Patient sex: M
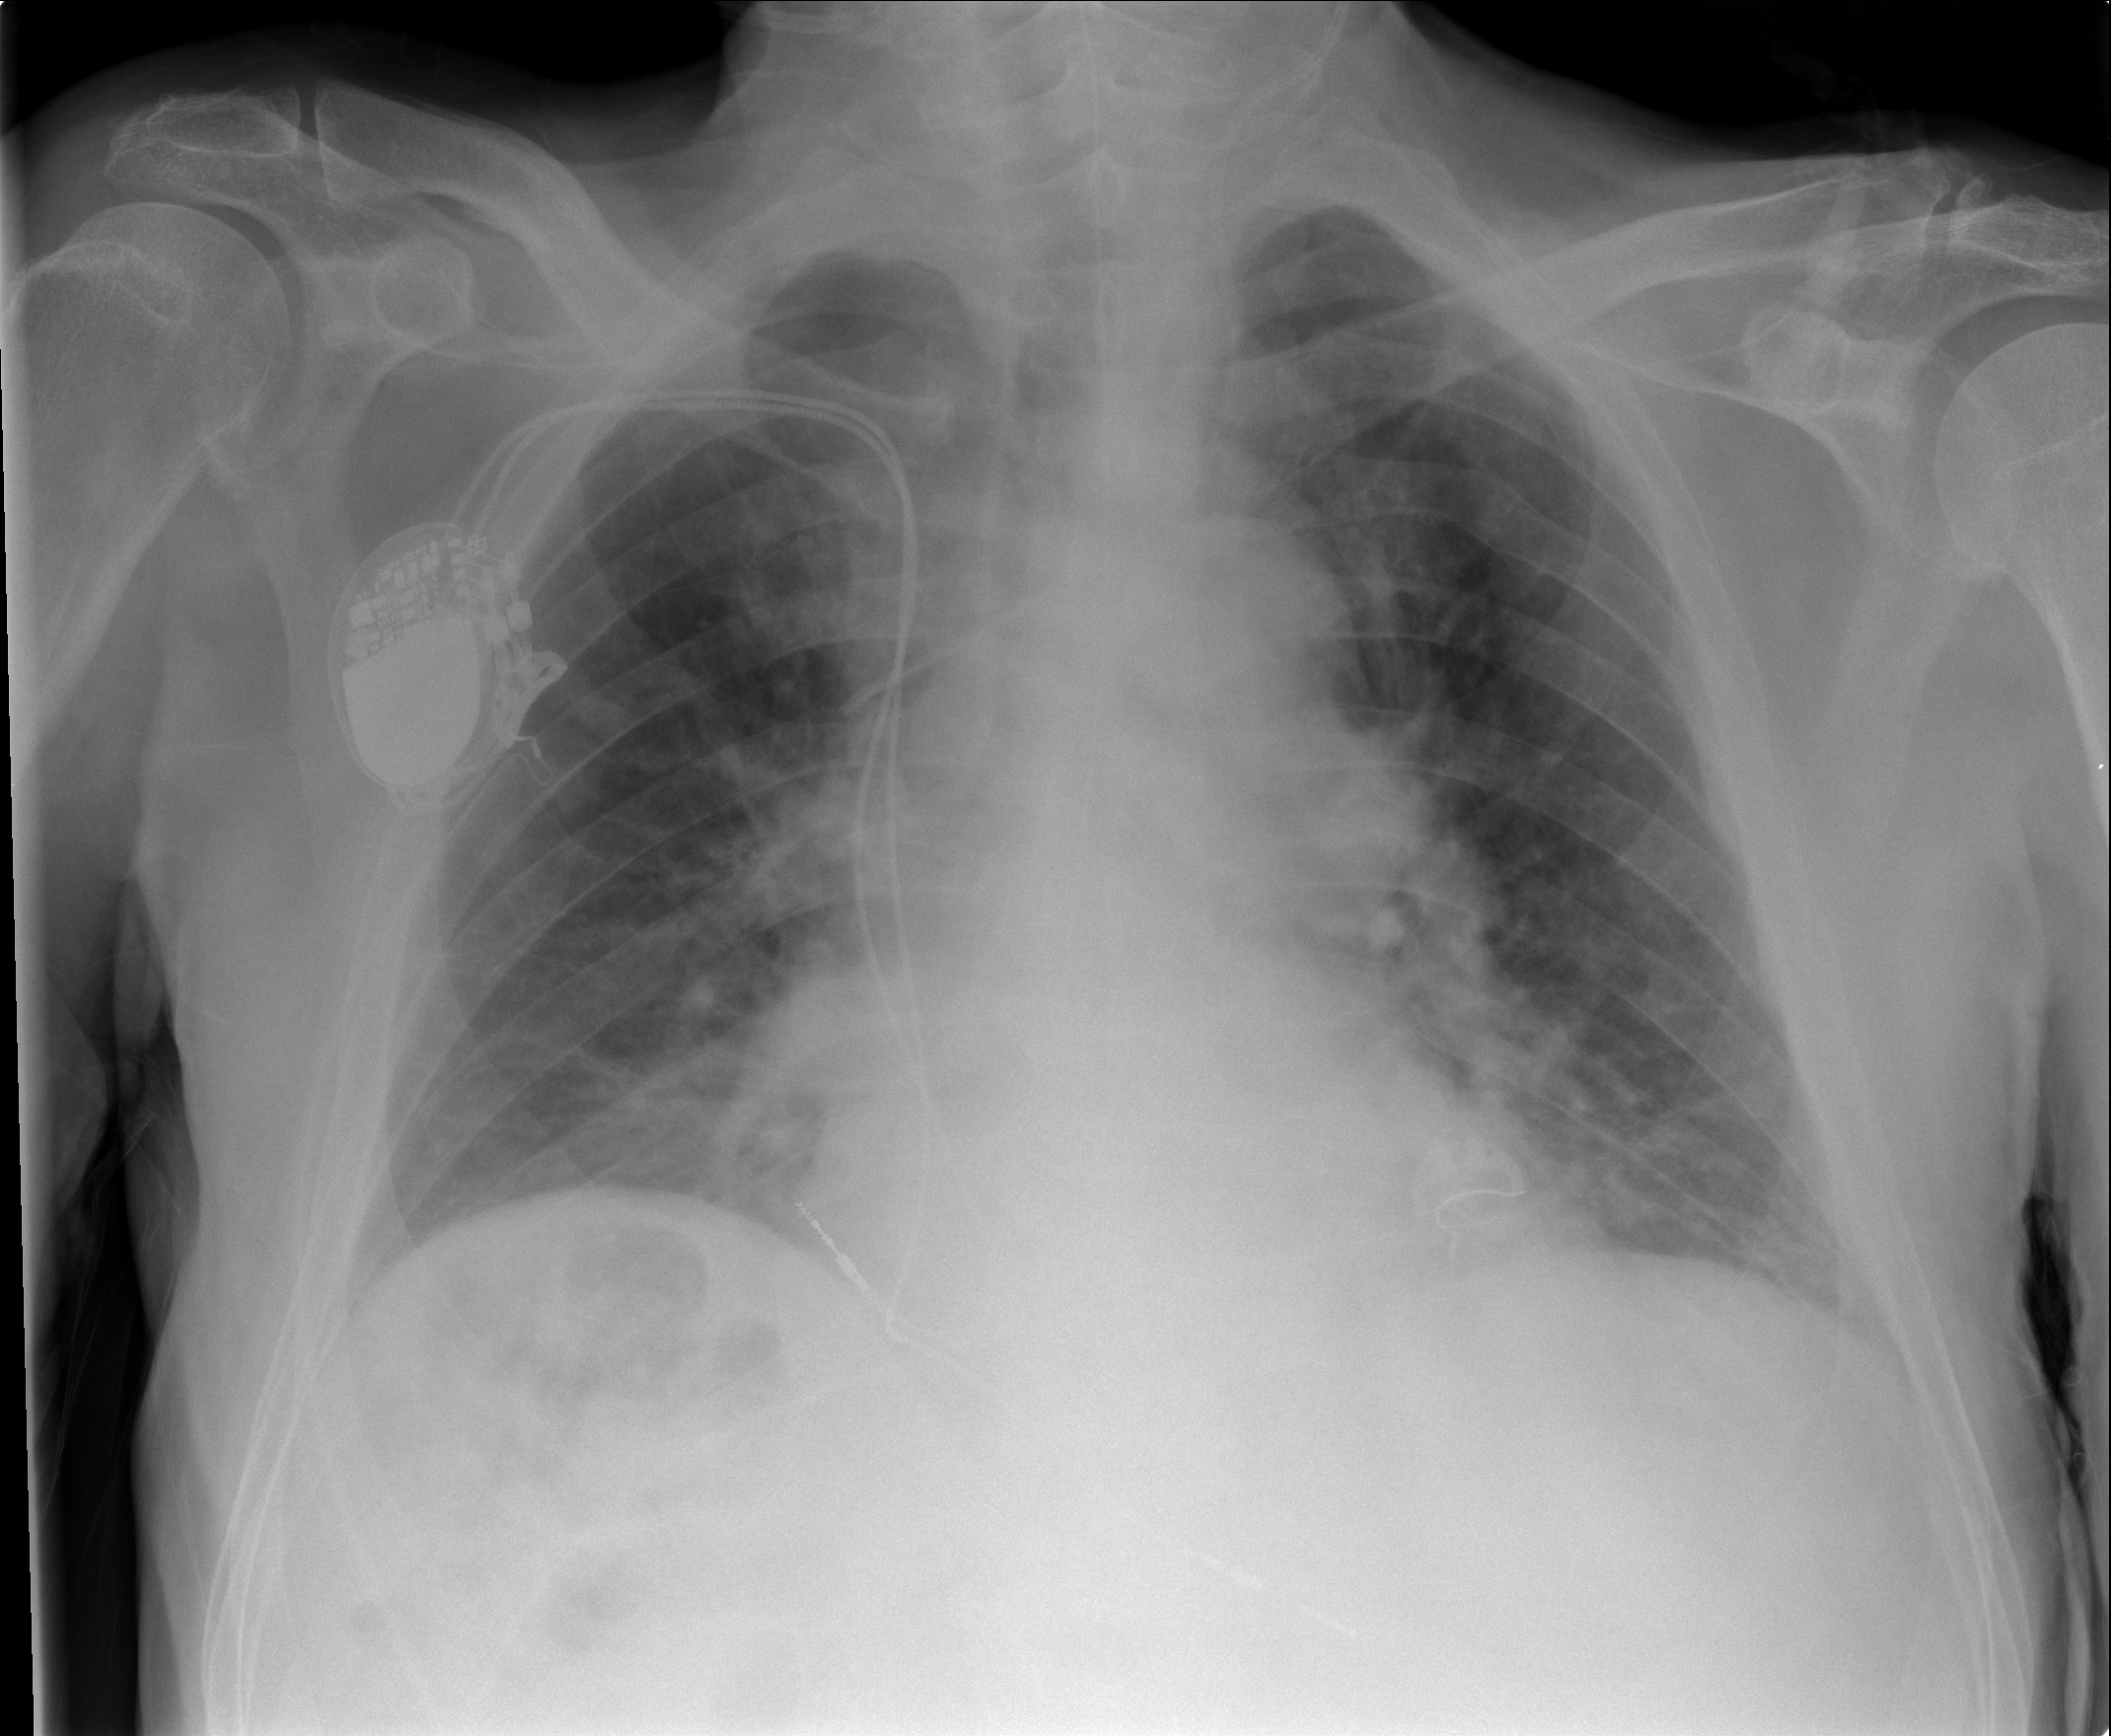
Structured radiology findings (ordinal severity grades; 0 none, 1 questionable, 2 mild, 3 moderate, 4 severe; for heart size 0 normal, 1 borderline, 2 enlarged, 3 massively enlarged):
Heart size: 0
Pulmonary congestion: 2
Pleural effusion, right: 0
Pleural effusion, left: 0
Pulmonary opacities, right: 2
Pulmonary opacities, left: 0
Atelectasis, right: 2
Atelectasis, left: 1